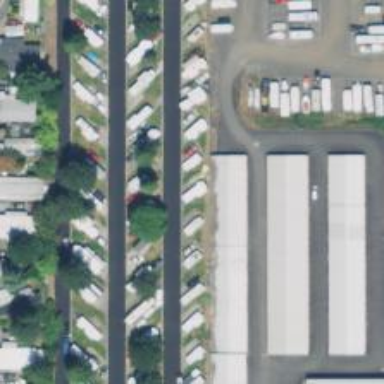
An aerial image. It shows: Commercial area with storage rental shop.